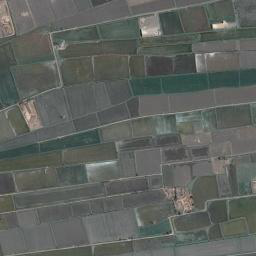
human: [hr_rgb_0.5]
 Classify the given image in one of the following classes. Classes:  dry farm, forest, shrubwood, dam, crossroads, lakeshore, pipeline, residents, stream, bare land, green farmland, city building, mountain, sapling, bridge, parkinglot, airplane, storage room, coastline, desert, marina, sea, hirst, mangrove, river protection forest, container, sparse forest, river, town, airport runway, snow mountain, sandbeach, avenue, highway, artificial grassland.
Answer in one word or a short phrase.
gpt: green farmland